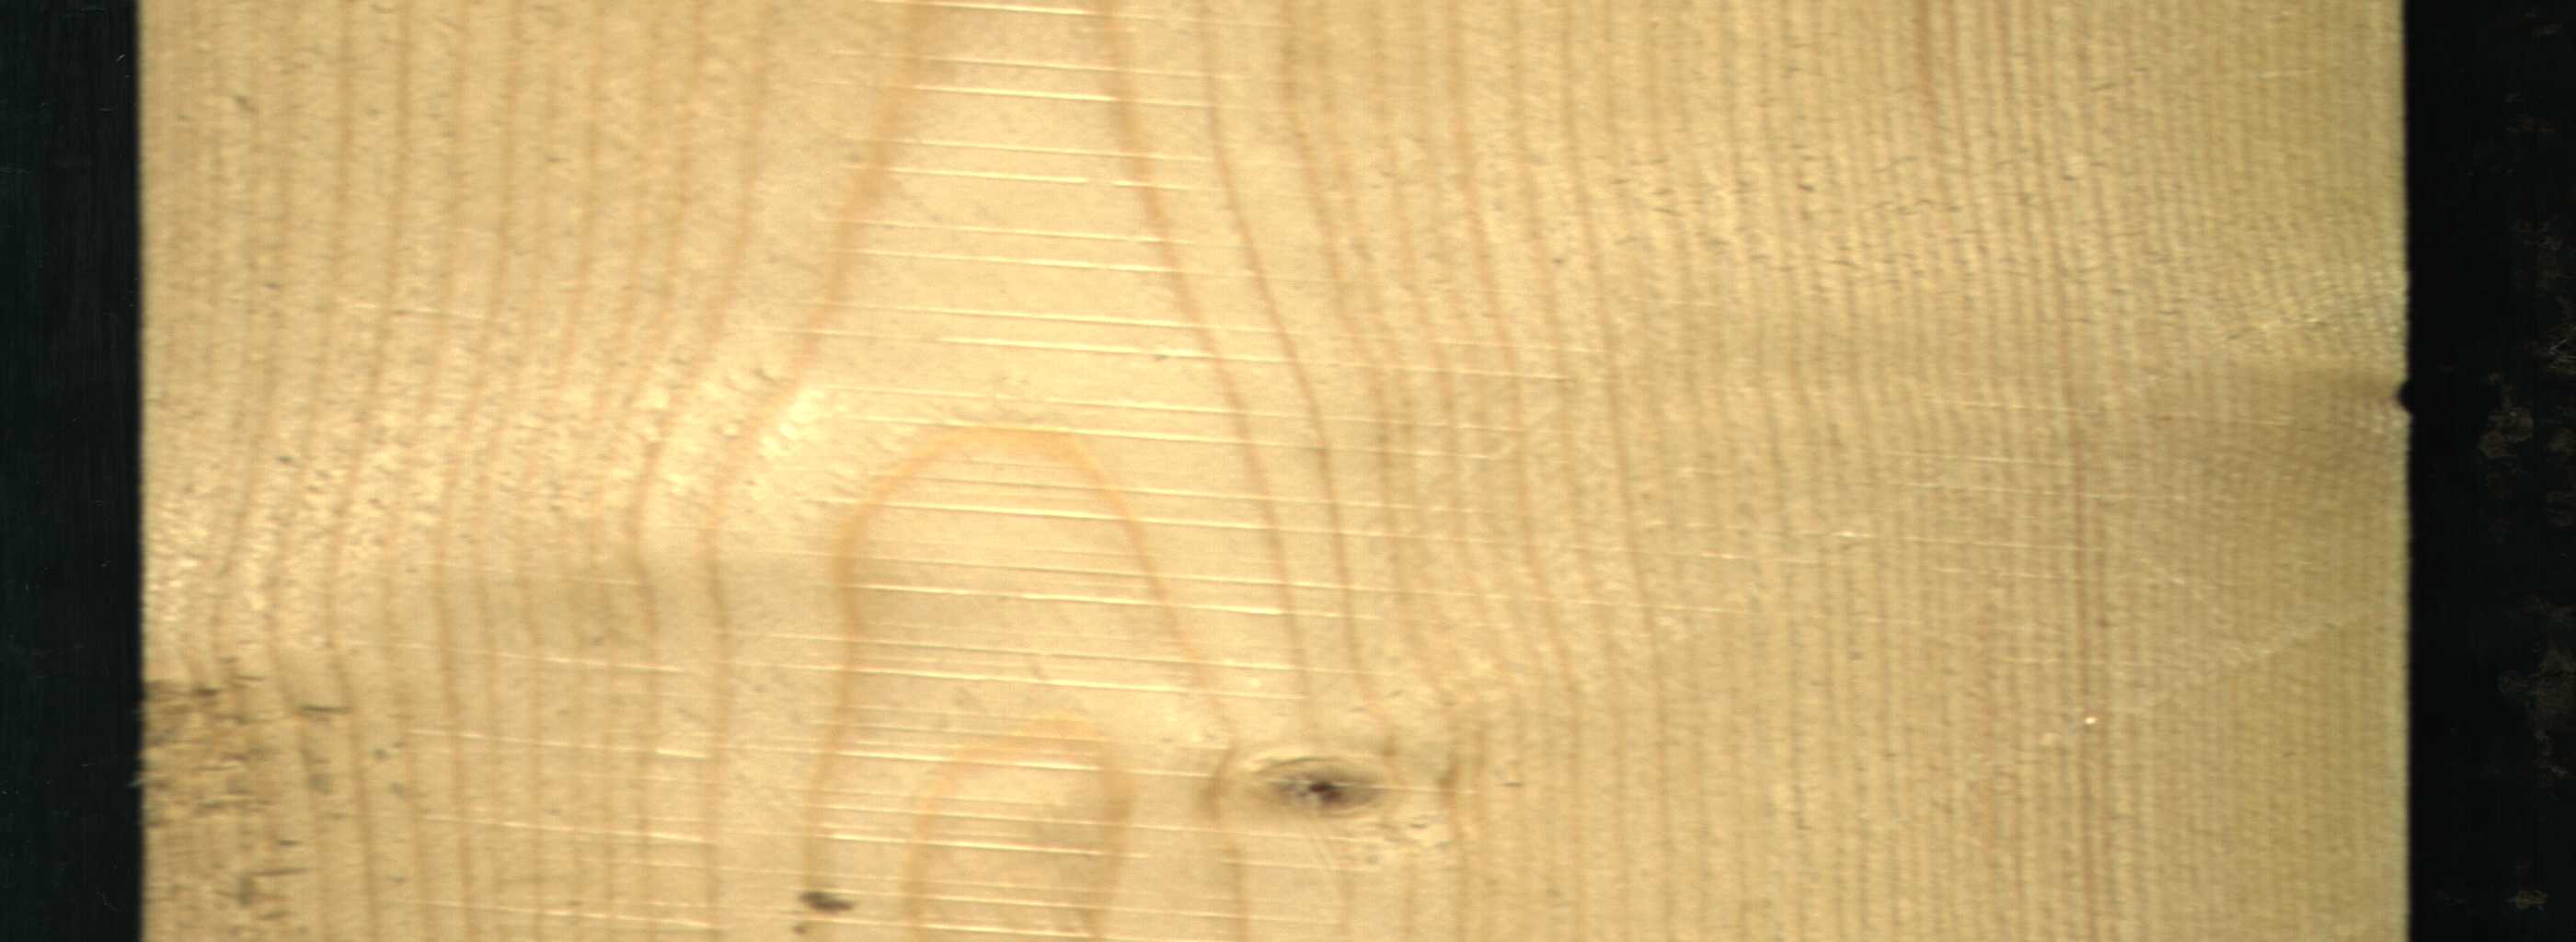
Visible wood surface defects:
Live_Knot